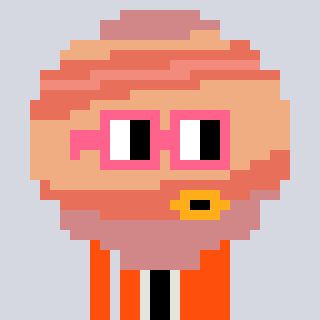
a pixel art character with square pink glasses, a jupiter-shaped head and a orange-colored body on a cool background